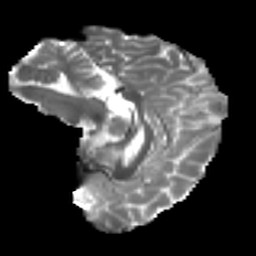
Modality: T2w
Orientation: sagittal
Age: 19
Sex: male
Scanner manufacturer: ge
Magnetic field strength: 3 T
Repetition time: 7.8 s
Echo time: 0.0606 s